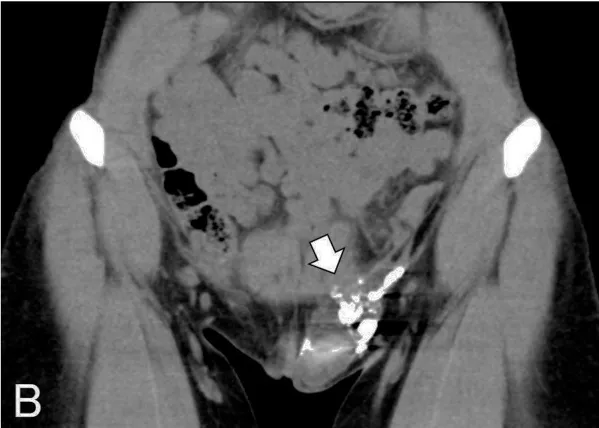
CT scan showed a cystic mass with scattered metal artifacts on the left inguinal region. The max CT value of artifacts was 6000-8000 H. . Coronal view.
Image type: radiology (ct)